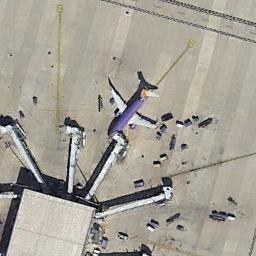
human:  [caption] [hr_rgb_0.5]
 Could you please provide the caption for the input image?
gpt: There is a blue plane next to the terminal .

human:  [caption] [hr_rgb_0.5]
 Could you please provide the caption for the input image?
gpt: A purple plane parked next to the terminal while some cars and facilities beside .

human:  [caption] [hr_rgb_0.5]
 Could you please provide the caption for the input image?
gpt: A purple fuselage plane was parked at the gate .

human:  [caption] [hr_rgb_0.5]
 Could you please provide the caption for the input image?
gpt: An airplane  with a blue pattern was parked  on the airport .

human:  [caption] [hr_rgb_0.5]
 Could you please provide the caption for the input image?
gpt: A plane parked at the airport next to the building .